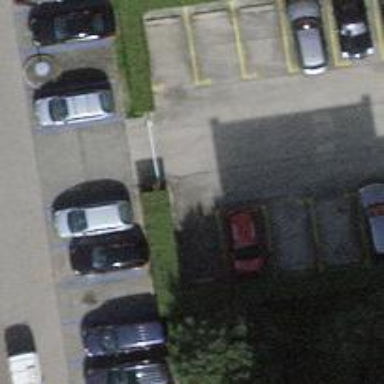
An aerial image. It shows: Lift gate barrier.